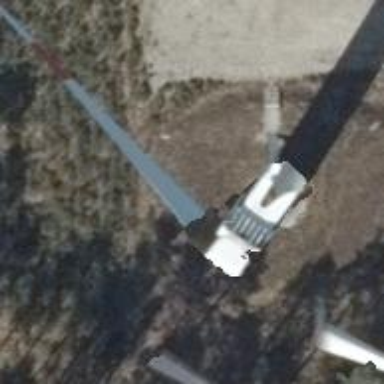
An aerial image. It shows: Wind power generator employing wind turbines.